Chest X-ray. View position: AP
Patient age: 51
Patient sex: F
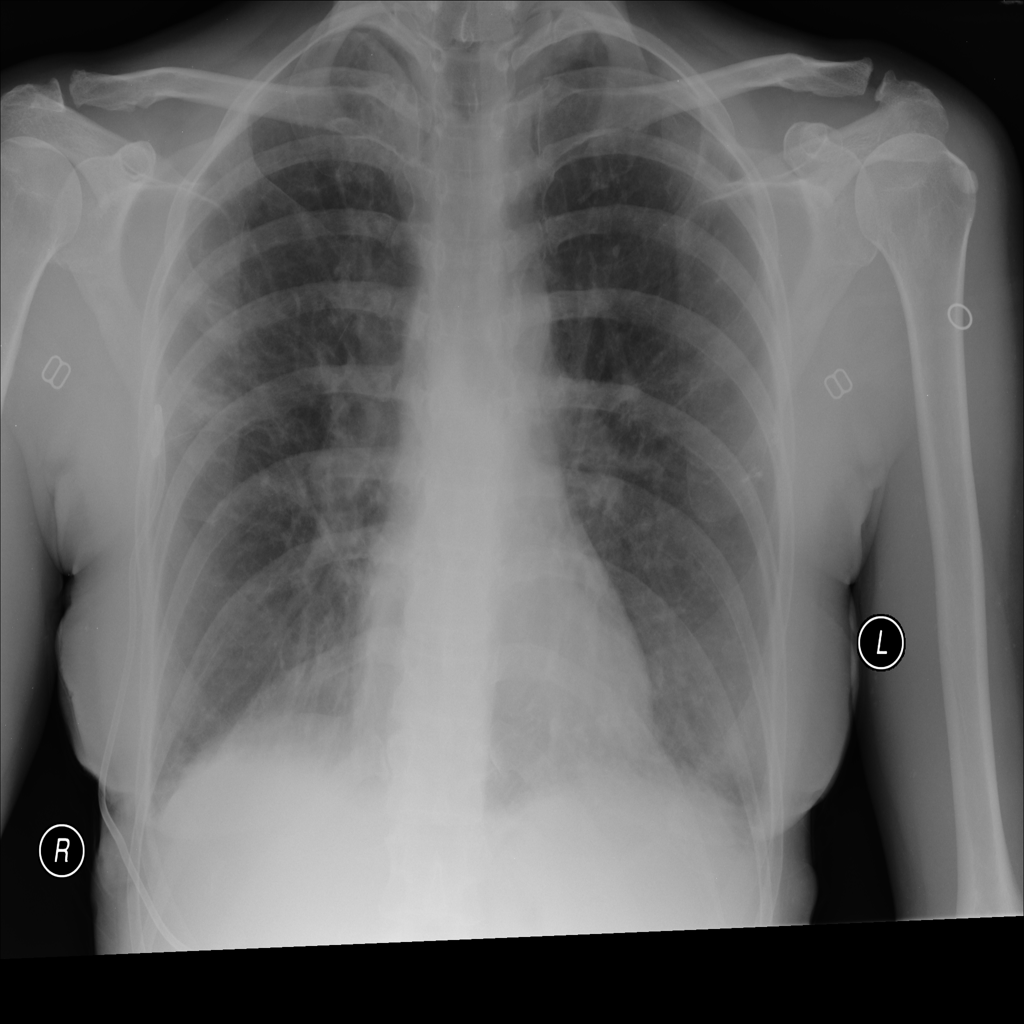
Finding: Pneumothorax